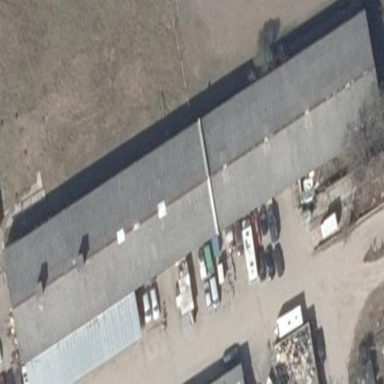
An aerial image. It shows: Industrial building.